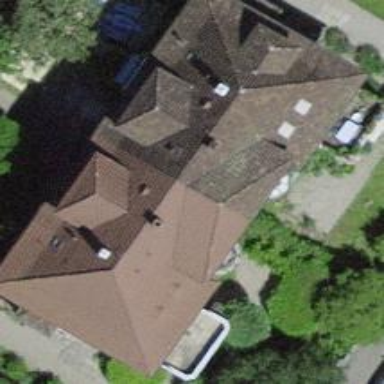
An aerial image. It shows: Building with hipped roof made of roof tiles.